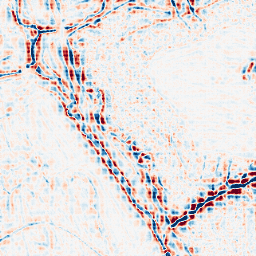
Category: wavelet
Decomposition family: wavelet_biorthogonal
Decomposition parameters: wavelet: bior5.5
level: 3
Upsampling method: sinc_hamming
Upsampling parameters: scale: 8
kernel_size: 8
Upsampling scale: 8